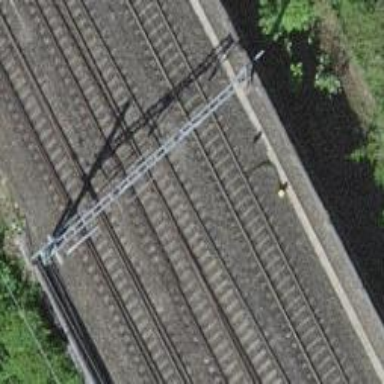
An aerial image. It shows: Single railway track with electrified contact line.